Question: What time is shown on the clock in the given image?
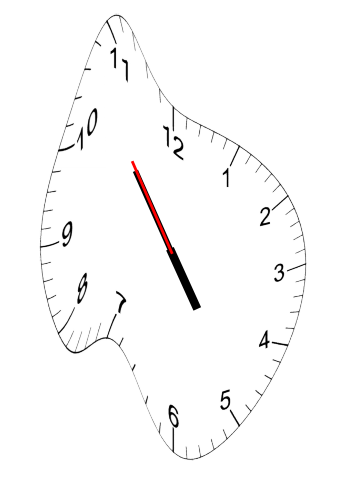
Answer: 04:53:54